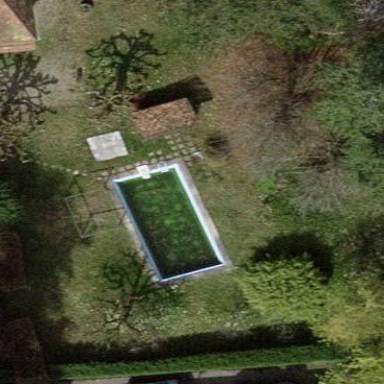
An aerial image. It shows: Swimming pool located in leisure land.